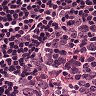
Metastatic tissue present: no